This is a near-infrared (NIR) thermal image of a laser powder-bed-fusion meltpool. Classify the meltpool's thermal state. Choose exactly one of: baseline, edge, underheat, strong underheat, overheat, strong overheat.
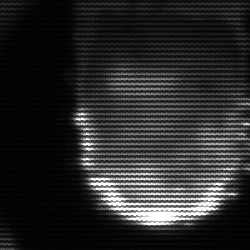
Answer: baseline